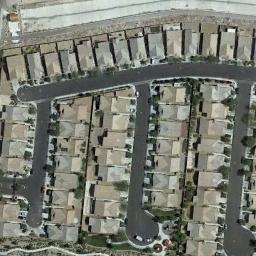
Label: residential